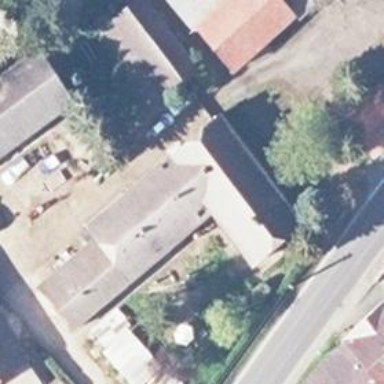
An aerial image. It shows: Half-hipped roof building.